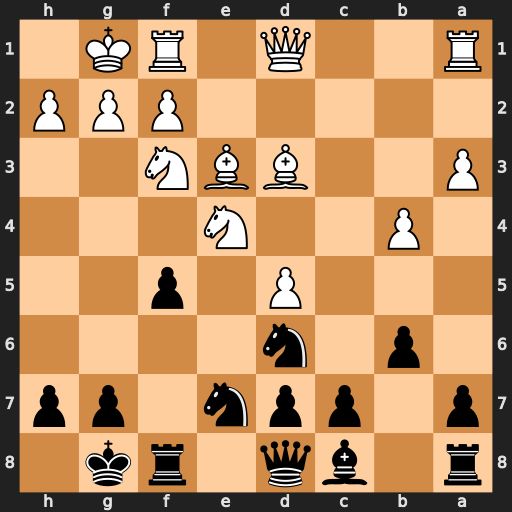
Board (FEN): r1bq1rk1/p1ppn1pp/1p1n4/3P1p2/1P2N3/P2BBN2/5PPP/R2Q1RK1
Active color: b
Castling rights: -
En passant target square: -
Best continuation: fxe4 Bxe4 Nxe4